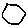
Label: hexagon